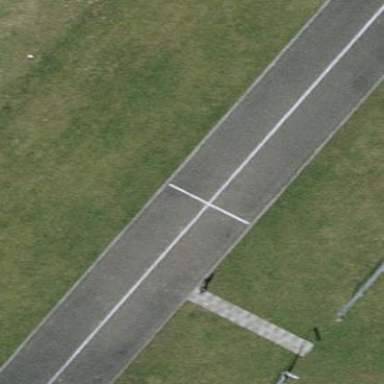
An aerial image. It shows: Asphalt pitch designated for model aerodrome sport activities.